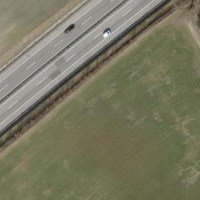
EUNIS habitat code: 57
Species observed at this site:
Pseudochorthippus parallelus